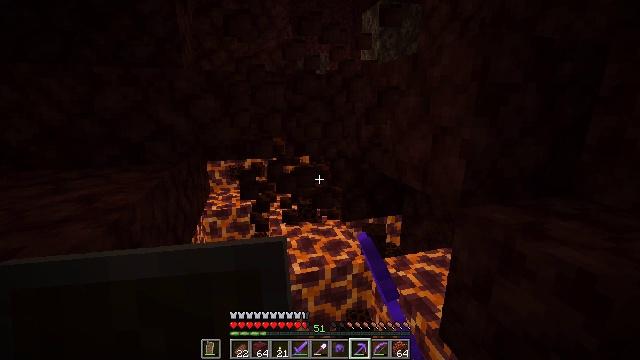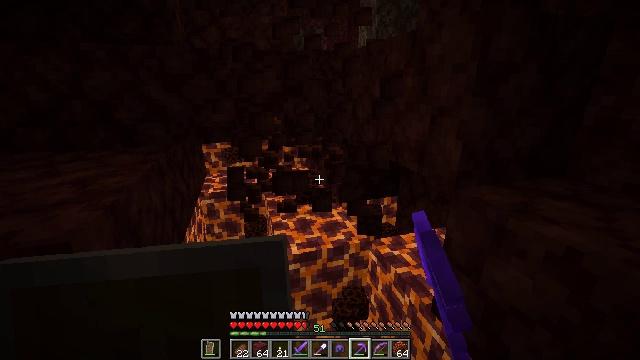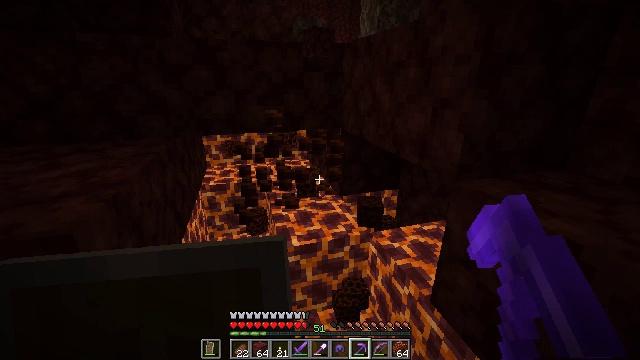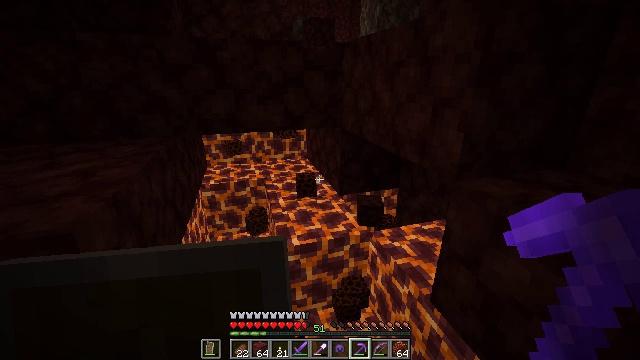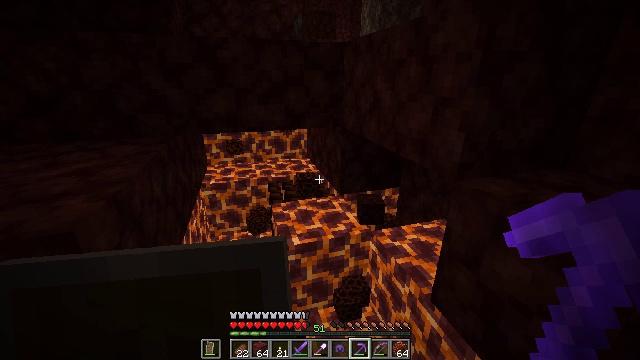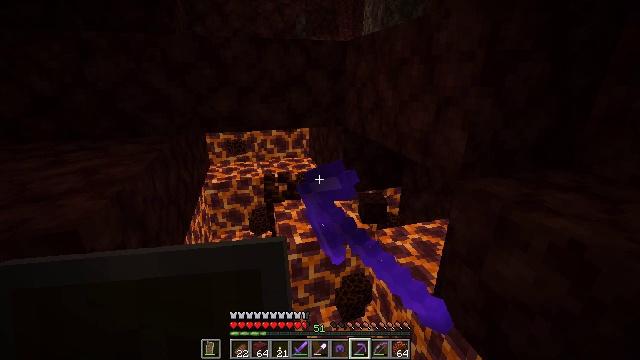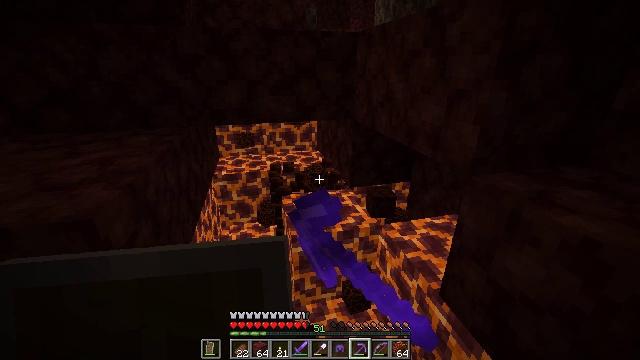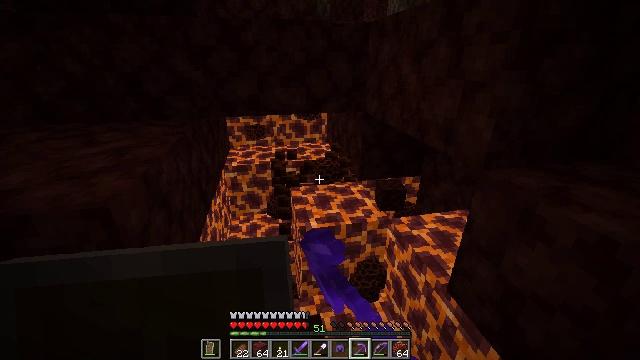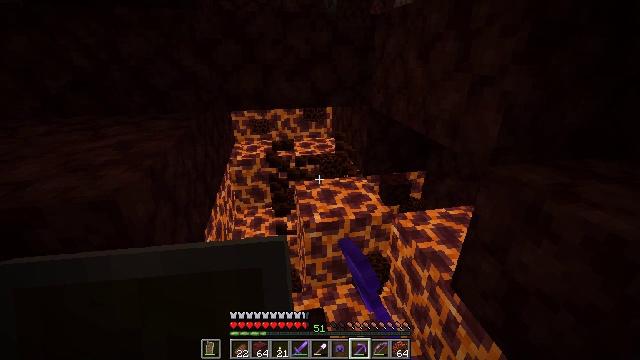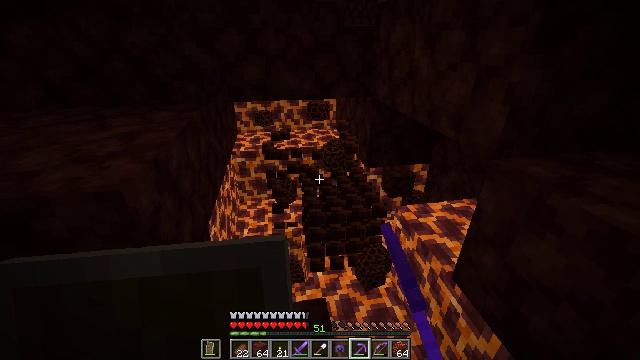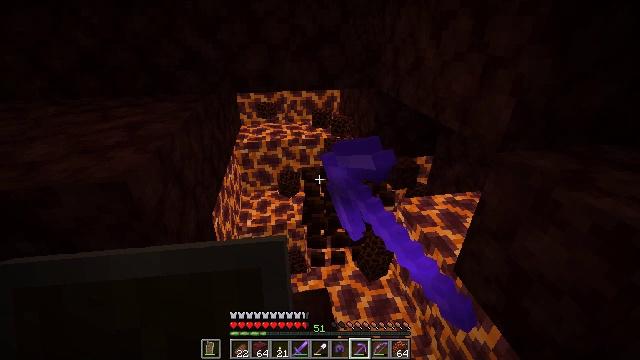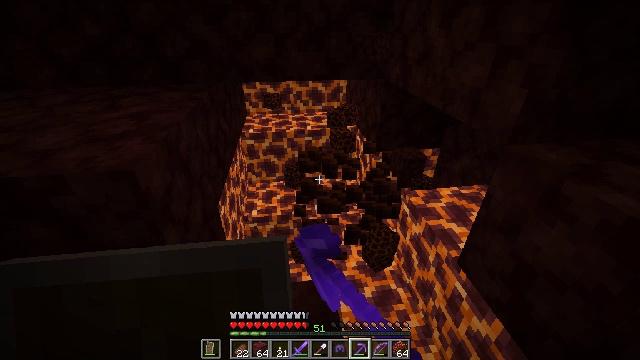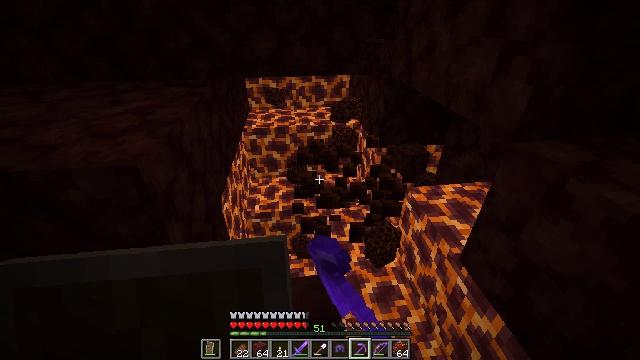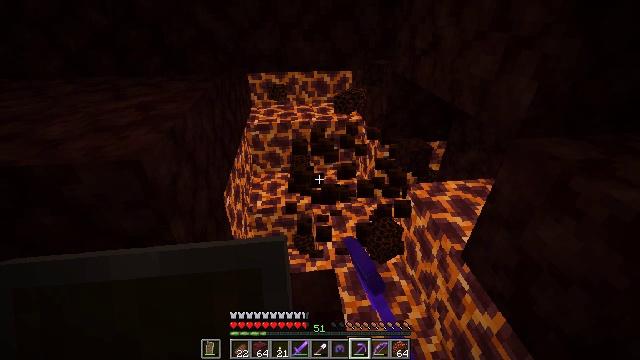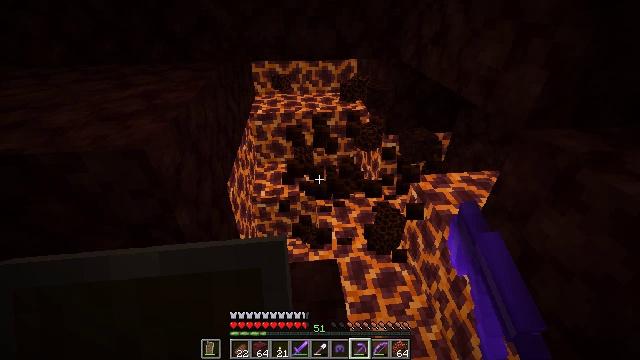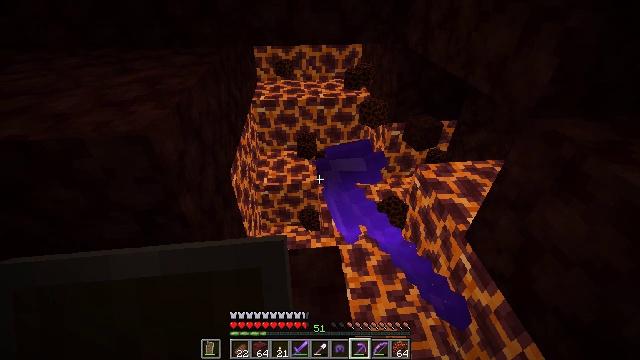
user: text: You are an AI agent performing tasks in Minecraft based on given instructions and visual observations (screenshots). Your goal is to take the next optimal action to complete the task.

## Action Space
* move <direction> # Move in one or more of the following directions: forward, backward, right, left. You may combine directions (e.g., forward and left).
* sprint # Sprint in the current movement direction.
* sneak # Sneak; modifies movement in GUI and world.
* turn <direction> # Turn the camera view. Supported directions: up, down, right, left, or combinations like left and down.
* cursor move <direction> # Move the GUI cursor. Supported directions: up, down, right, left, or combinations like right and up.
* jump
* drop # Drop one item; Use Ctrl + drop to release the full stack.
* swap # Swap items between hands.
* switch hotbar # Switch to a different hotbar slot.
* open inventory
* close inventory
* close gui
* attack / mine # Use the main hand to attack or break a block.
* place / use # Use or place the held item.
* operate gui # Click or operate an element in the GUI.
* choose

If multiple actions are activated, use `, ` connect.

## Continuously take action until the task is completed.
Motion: motion action
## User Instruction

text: Break the magma block to collect it.
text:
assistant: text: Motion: turn down
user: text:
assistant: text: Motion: turn down
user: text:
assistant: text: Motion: no_op
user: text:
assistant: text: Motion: attack / mine
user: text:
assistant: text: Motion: attack / mine
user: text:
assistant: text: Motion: turn left and down, attack / mine
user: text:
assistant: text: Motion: turn left and down, attack / mine
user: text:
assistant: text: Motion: turn left and down, attack / mine
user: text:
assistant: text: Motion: turn down, attack / mine
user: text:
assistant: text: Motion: turn down, attack / mine
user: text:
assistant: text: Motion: turn left and down, attack / mine
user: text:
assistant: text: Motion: attack / mine
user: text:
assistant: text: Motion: attack / mine
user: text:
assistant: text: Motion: turn down, attack / mine
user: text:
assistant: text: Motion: turn down, attack / mine
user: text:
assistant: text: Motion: turn down, attack / mine
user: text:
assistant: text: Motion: turn down, attack / mine
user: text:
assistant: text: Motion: attack / mine
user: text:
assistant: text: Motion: attack / mine
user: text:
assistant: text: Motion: turn down, attack / mine
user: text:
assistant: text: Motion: turn left and down, attack / mine
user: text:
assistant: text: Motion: turn down
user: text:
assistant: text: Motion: turn down
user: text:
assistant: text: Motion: attack / mine
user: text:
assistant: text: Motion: attack / mine
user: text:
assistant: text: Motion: attack / mine
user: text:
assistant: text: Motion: attack / mine
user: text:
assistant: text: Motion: no_op
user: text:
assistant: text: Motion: no_op
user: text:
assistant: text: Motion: move forward